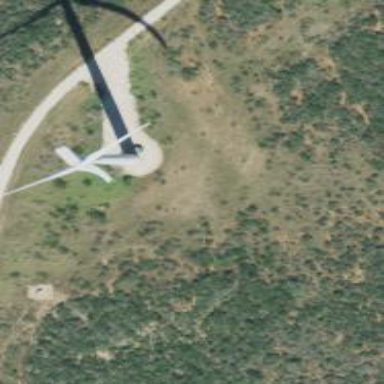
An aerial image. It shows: Wind generator in the form of horizontal axis wind turbine.